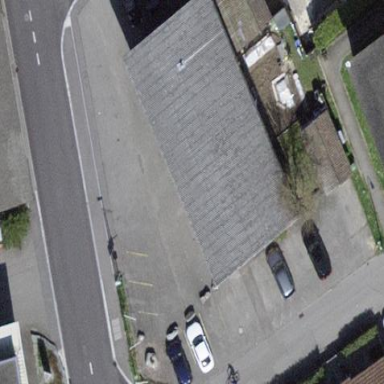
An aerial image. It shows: Group of garages.